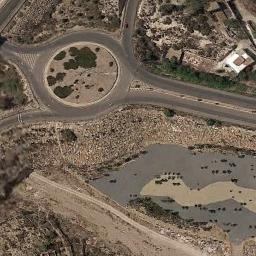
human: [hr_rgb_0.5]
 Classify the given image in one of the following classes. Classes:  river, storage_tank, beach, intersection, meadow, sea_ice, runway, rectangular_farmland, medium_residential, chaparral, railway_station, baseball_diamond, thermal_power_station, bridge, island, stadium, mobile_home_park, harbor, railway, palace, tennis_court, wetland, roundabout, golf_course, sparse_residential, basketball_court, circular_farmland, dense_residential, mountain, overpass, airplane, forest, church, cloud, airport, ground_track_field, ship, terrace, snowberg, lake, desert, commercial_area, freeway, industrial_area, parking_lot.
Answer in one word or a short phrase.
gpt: roundabout